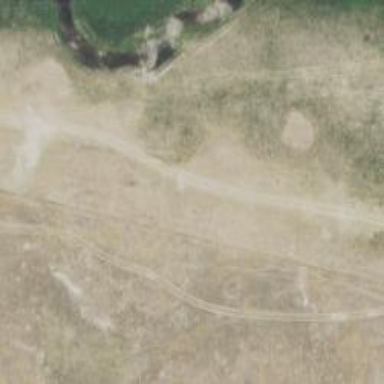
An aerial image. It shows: Track cutting through cycleway.